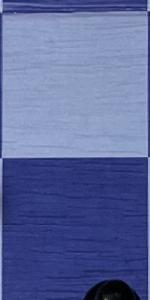
Label: Empty